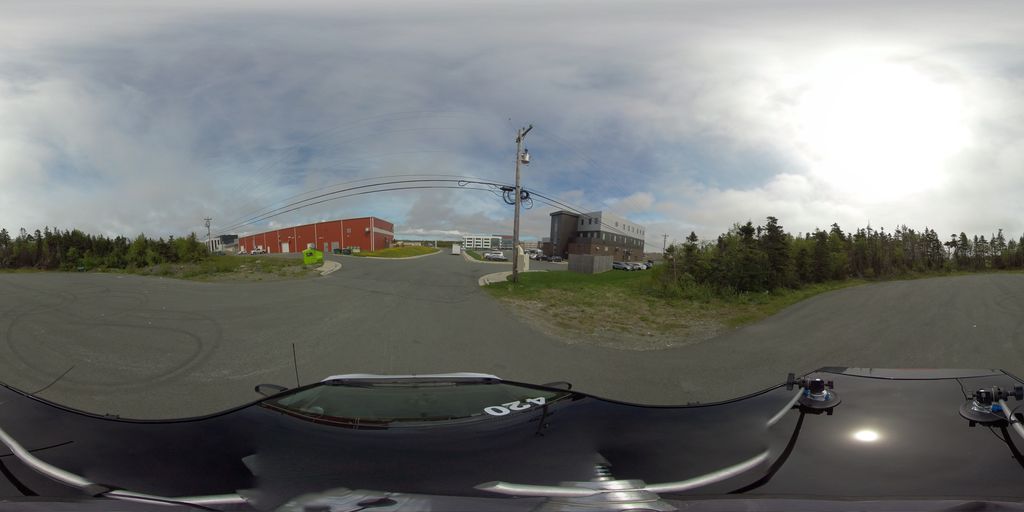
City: st_johns